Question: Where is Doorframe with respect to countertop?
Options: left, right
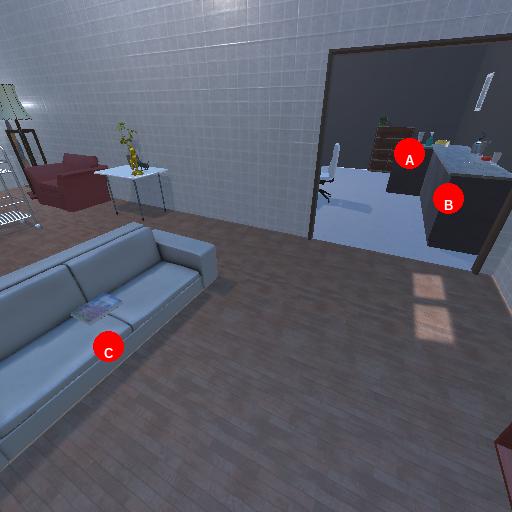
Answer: left